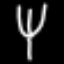
Label: fork